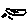
Label: cloud